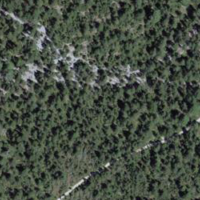
EUNIS habitat code: 43
Species observed at this site:
Phylloscopus collybita
Lophophanes cristatus
Anthus spinoletta
Sitta europaea
Nucifraga caryocatactes
Periparus ater